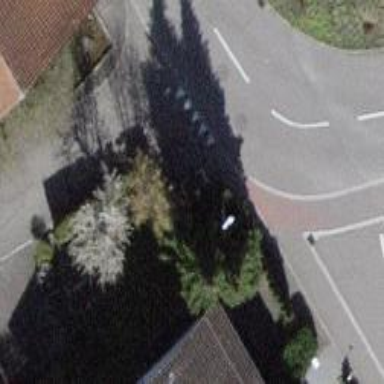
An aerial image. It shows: Post box.